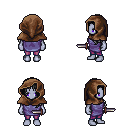
a pixel art fantasy rpg character, female body template, dark elf, purple skin, chain tabard jacket, magenta pants, gray left-swept hairstyle, cloth hood, dagger, four views (front, back, left, right), 2x2 character sprite sheet, small pixel art, hard edges, no anti-aliasing